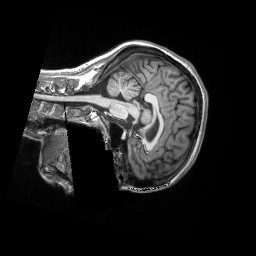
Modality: T1w
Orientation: sagittal
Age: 21
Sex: female
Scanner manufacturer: siemens
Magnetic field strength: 3 T
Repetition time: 2.3 s
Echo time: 0.00298 s